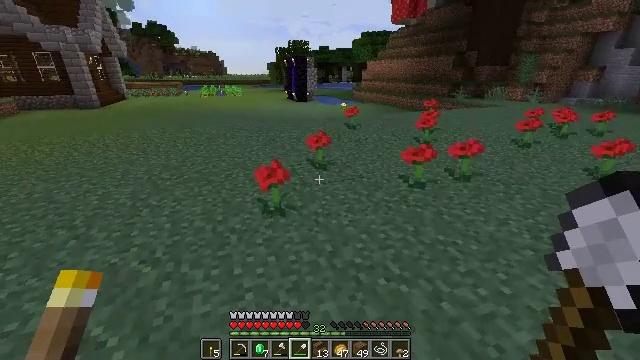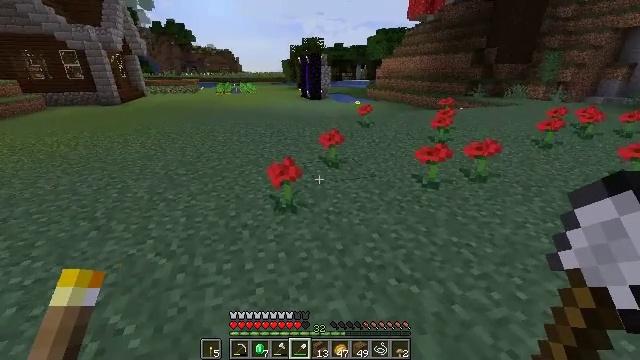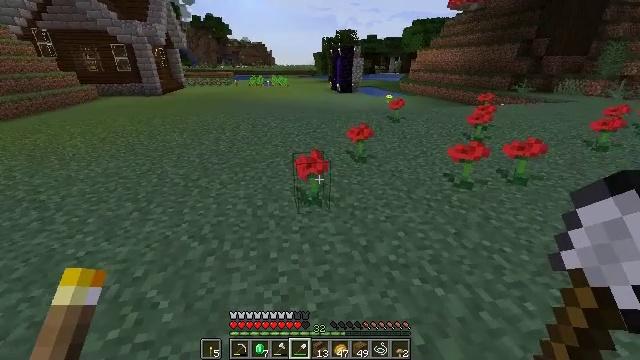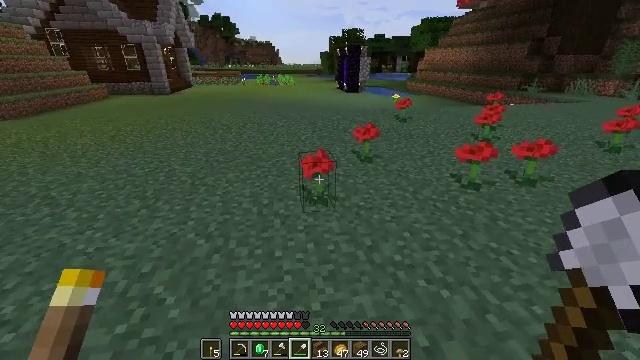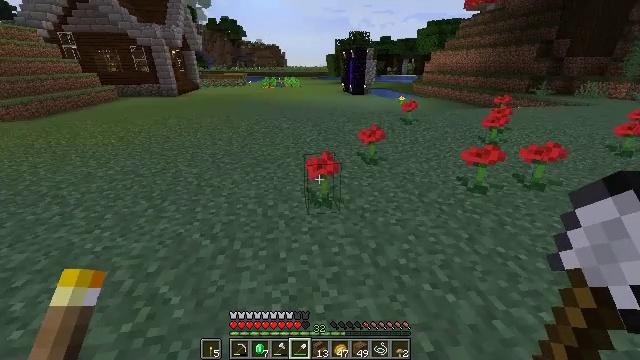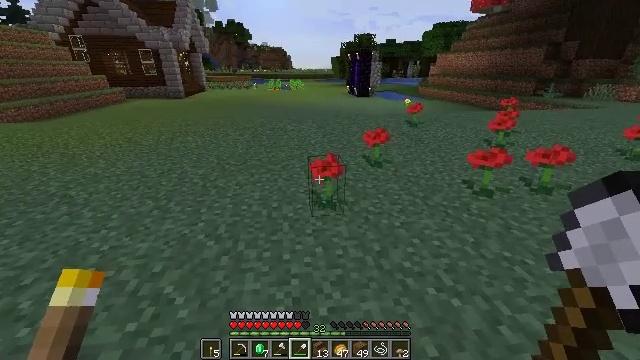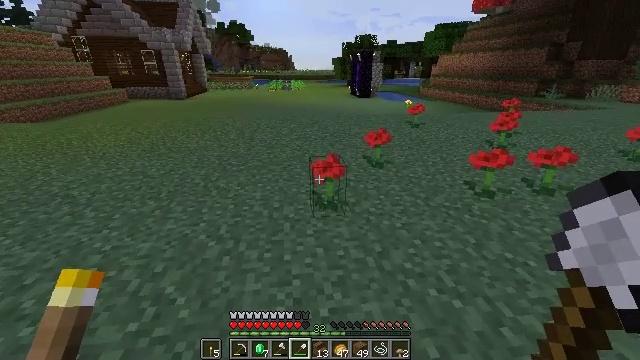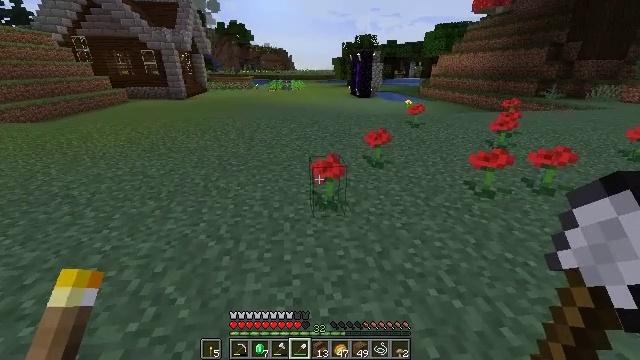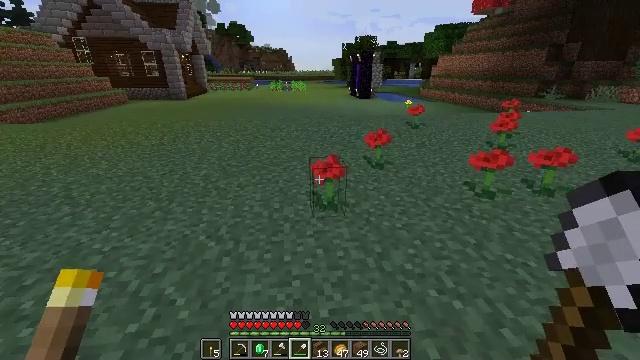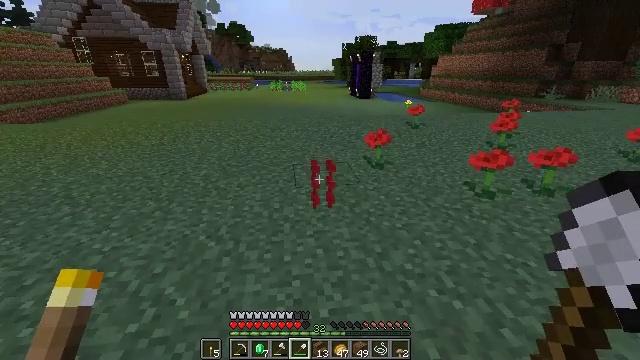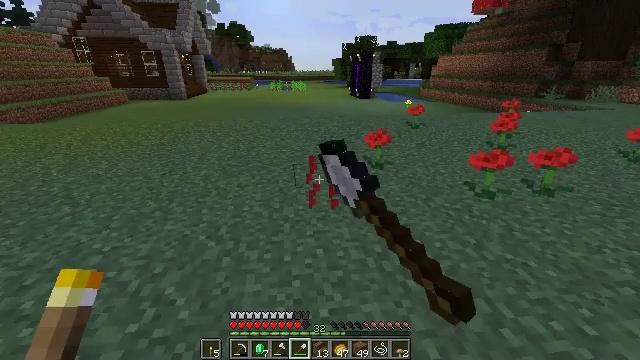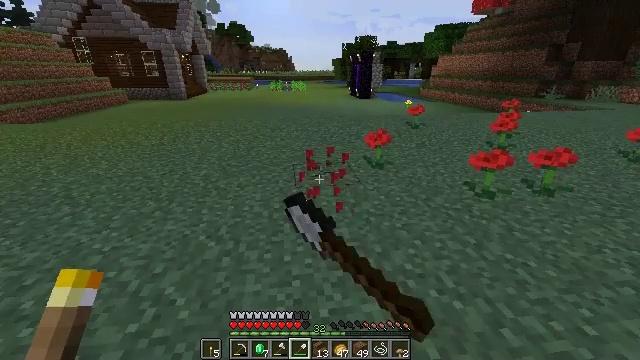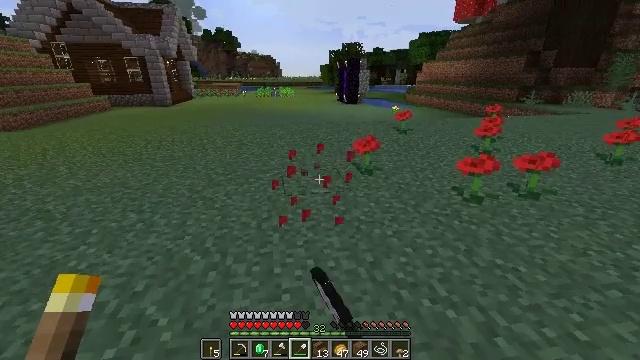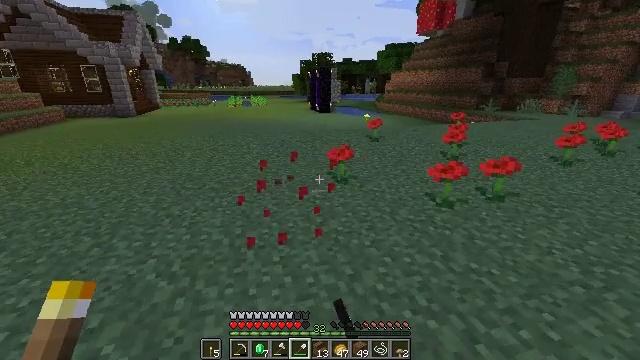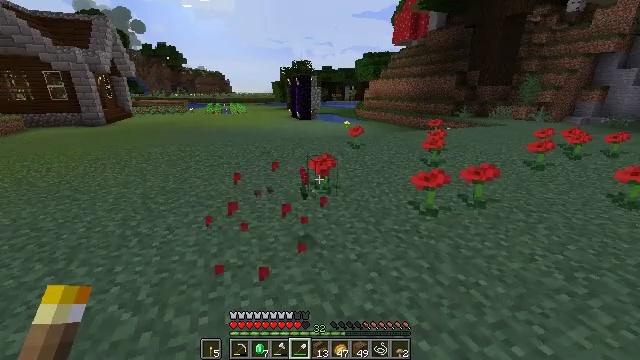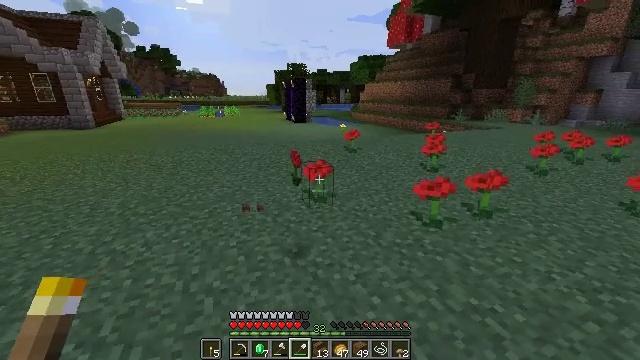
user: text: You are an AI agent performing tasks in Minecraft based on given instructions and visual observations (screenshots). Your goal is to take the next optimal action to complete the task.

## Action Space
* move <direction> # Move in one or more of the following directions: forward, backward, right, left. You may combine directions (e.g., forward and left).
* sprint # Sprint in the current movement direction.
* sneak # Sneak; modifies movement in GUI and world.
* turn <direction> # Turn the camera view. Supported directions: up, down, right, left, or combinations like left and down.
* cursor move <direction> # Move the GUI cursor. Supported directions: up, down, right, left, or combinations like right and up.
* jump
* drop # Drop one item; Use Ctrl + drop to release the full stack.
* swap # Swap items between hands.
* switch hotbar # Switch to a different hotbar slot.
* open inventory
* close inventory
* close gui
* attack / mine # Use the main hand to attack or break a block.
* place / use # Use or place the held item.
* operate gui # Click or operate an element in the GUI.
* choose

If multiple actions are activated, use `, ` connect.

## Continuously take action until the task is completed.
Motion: motion action
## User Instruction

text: Break the poppy plant.
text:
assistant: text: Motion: turn left
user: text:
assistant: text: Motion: turn left and down
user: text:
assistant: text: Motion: turn left
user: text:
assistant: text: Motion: turn left
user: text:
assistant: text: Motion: turn left
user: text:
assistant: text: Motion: no_op
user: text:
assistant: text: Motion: no_op
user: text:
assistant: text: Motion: no_op
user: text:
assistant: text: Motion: attack / mine
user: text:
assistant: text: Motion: attack / mine
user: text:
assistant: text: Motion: attack / mine
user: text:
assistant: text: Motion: move forward, turn right and up
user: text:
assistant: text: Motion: move forward, turn right and up
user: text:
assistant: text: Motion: move forward, turn right and up
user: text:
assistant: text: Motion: move forward, turn right
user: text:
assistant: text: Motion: no_op
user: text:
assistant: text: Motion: no_op
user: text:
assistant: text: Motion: no_op
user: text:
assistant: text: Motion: no_op
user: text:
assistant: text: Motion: no_op
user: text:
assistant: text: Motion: turn left
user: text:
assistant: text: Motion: no_op
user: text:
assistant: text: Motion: no_op
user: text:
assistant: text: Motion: attack / mine
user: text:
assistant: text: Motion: attack / mine
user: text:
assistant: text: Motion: turn right
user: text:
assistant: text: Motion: move forward, turn right
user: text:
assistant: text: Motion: move forward, turn right
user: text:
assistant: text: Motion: move forward, turn right
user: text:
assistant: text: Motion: no_op